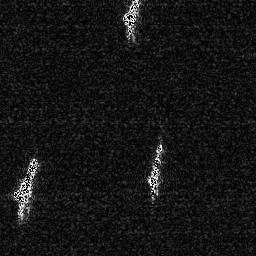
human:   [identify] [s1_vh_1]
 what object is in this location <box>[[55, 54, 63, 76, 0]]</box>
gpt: <ref>1 medium ship at the center</ref>